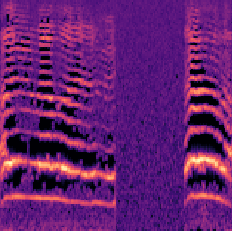
Sound class: Baby cry